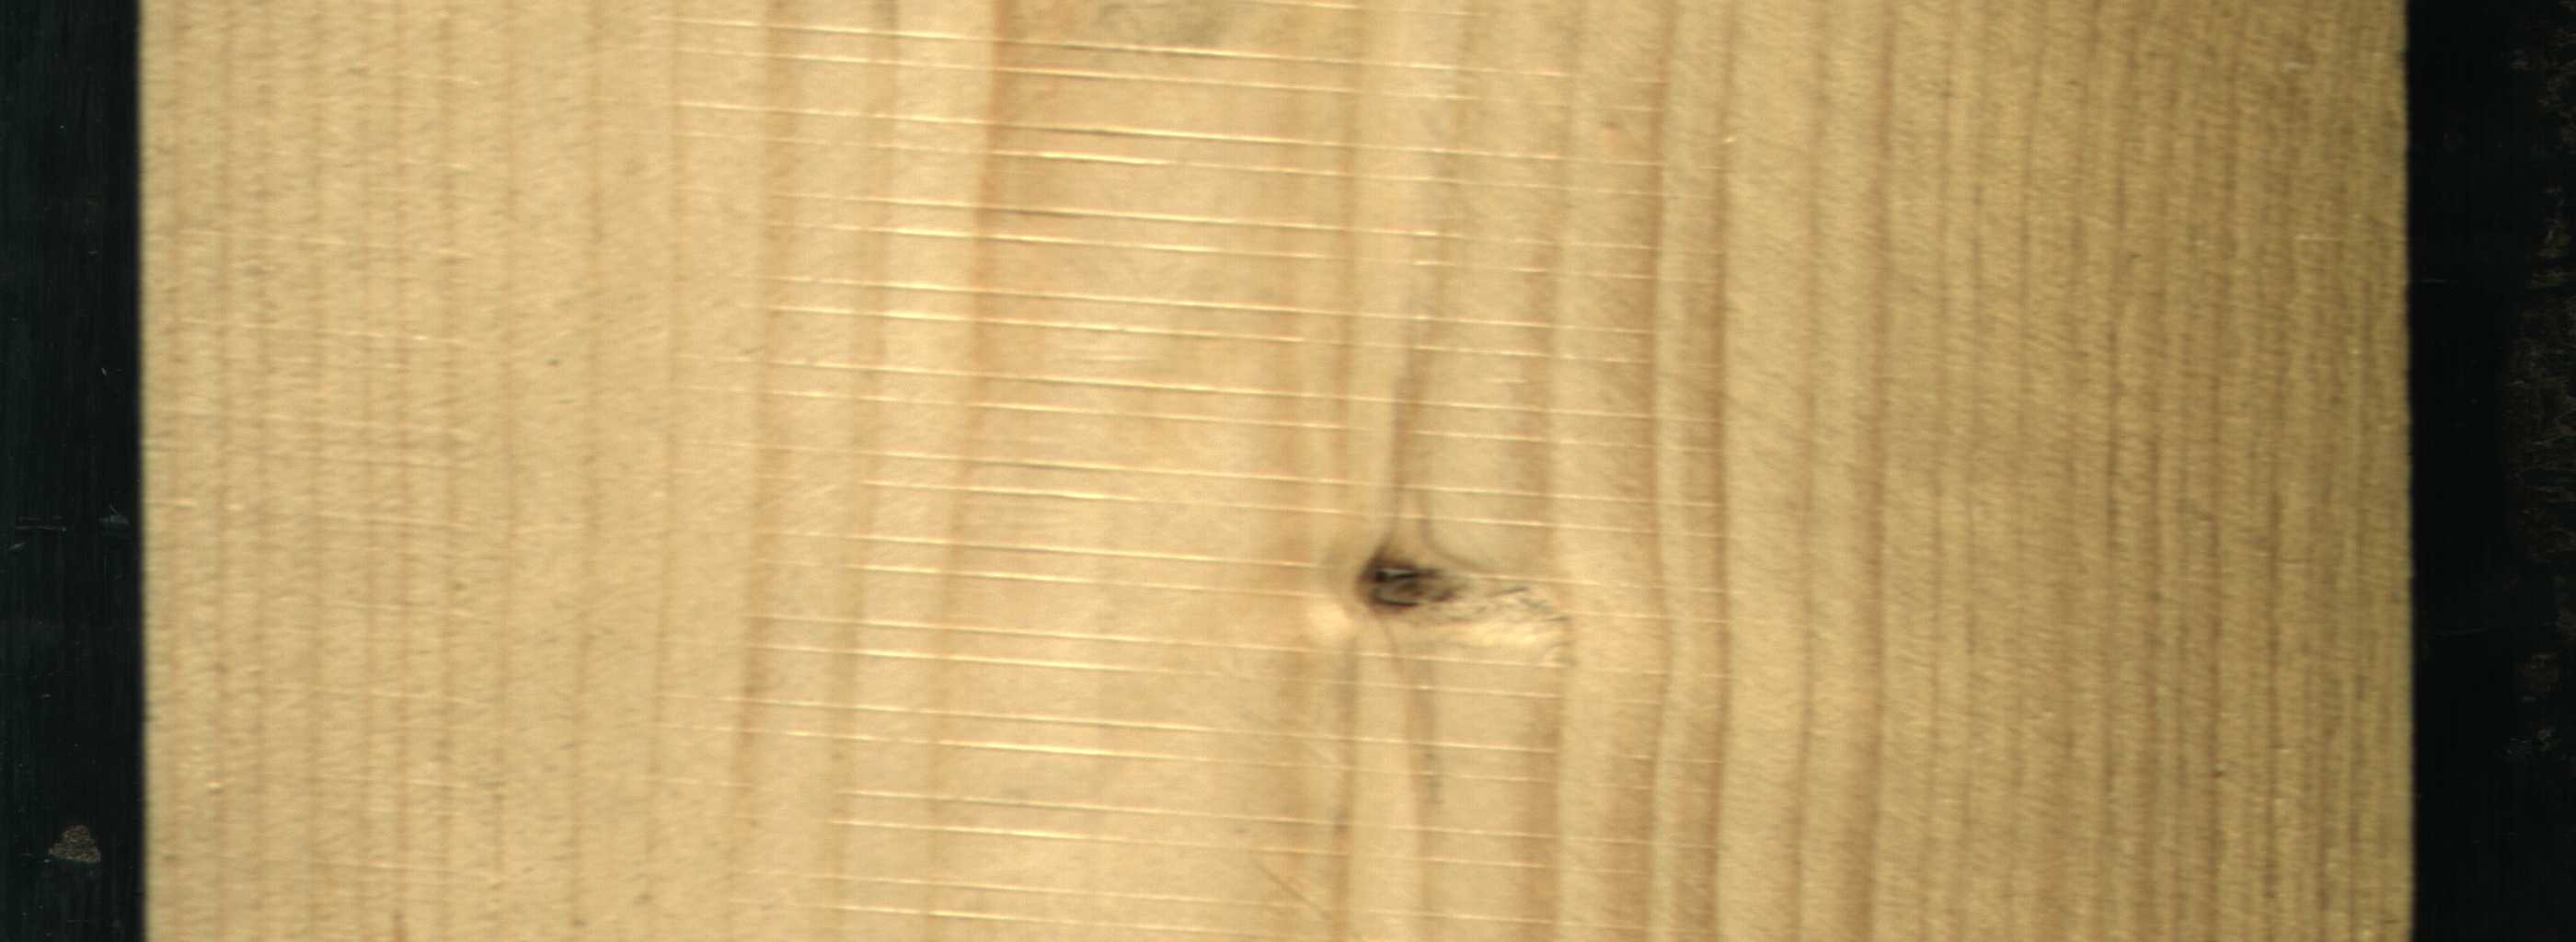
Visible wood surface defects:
Dead_Knot